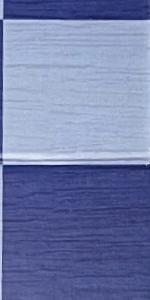
Label: Empty